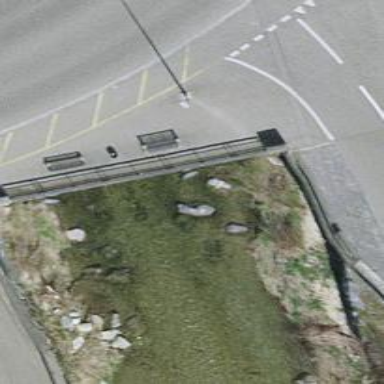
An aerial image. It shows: Bench.